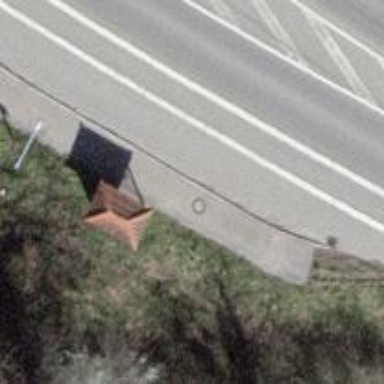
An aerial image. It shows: Bus stop with shelter. It is platform for public transport.